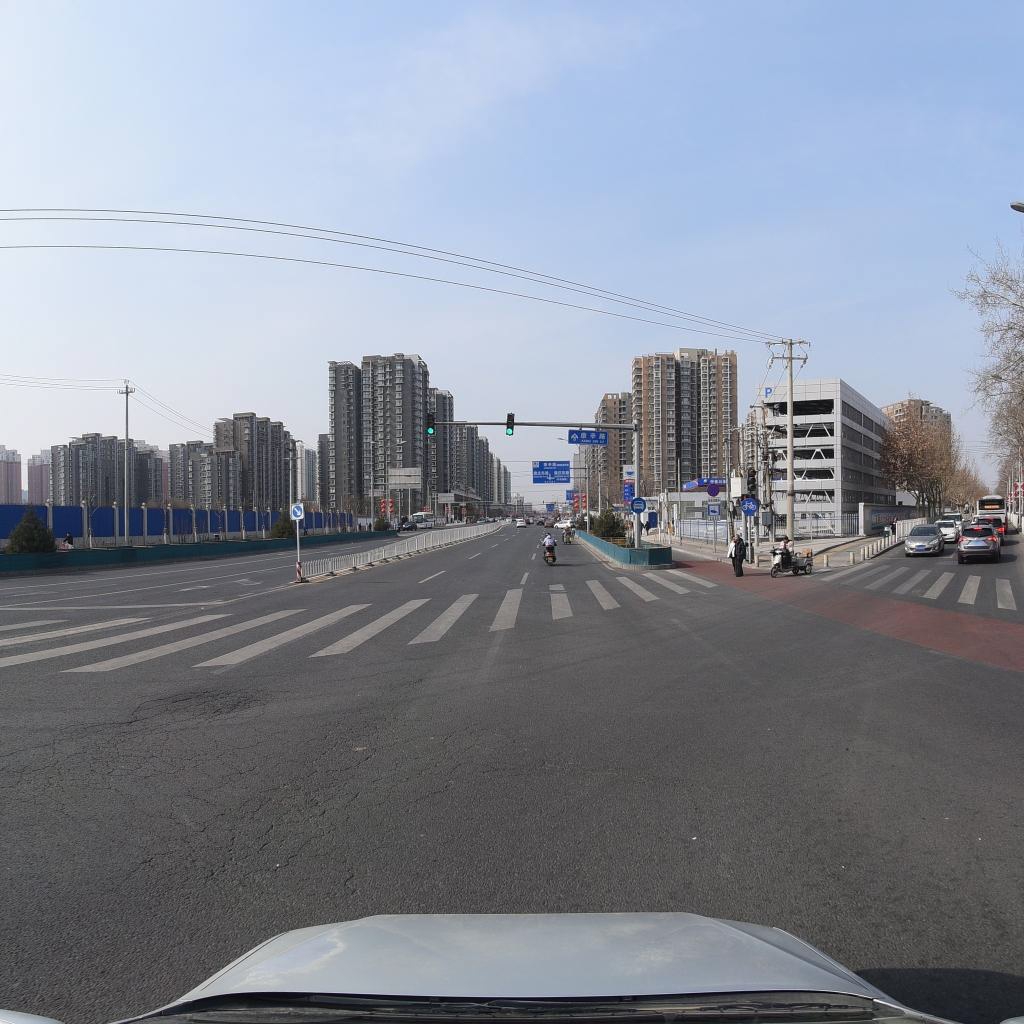
Region: Fengtai
Road damage annotations: alligator crack